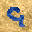
Label: 9